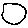
Label: circle